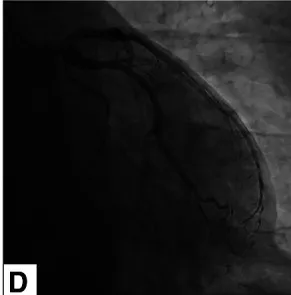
Coronary angiographic findings of the patient. Revealed the normal left anterior descending artery and left circumflex artery.
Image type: radiology (x_ray)